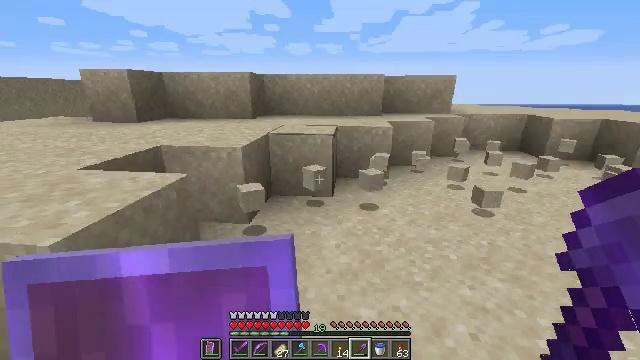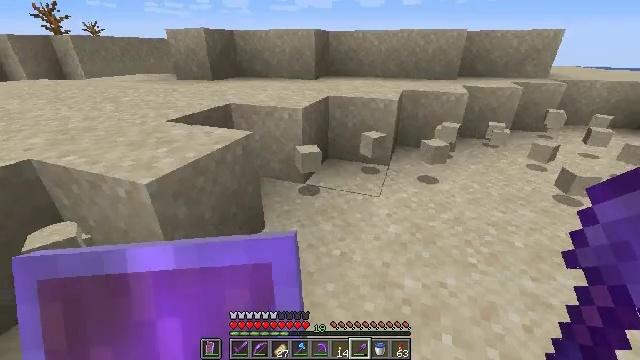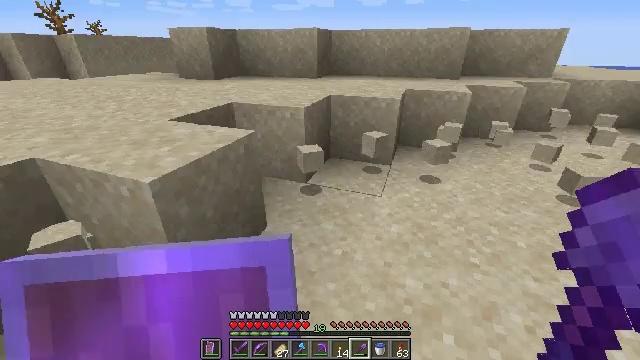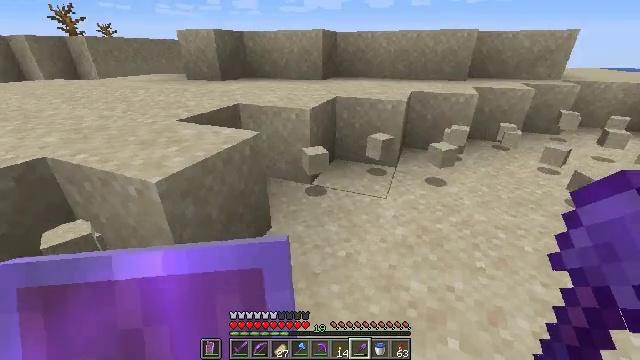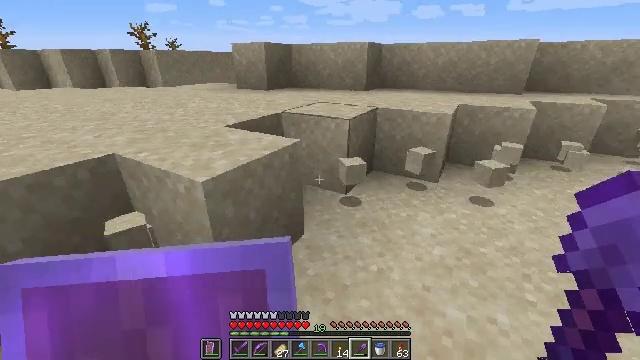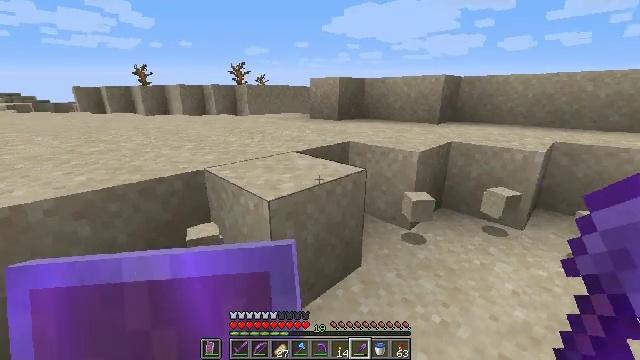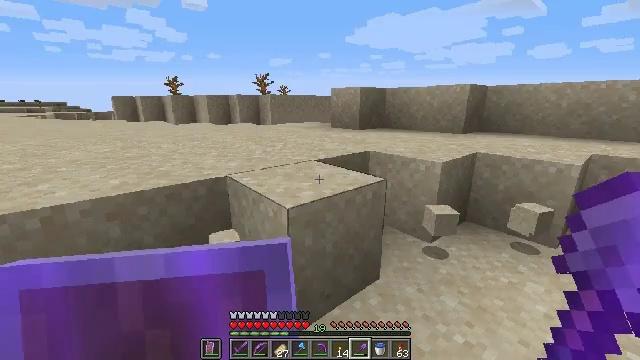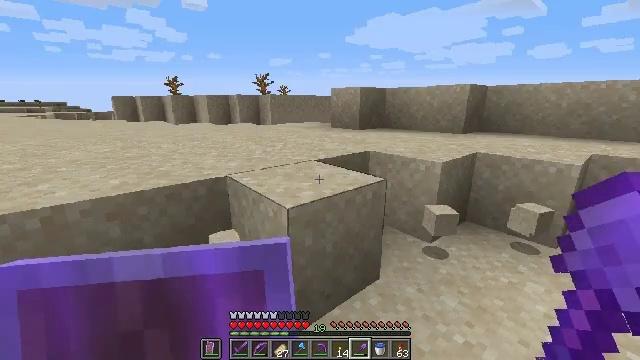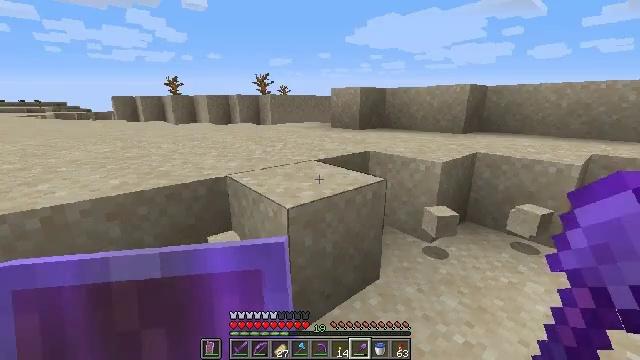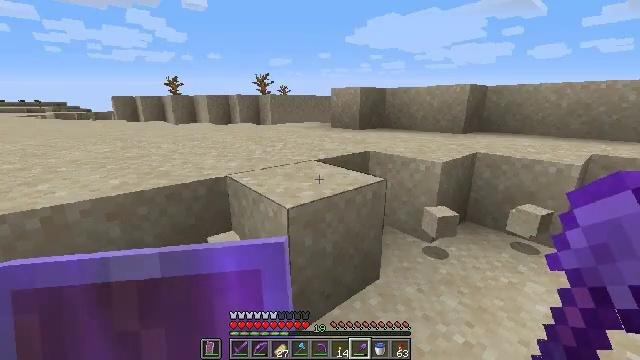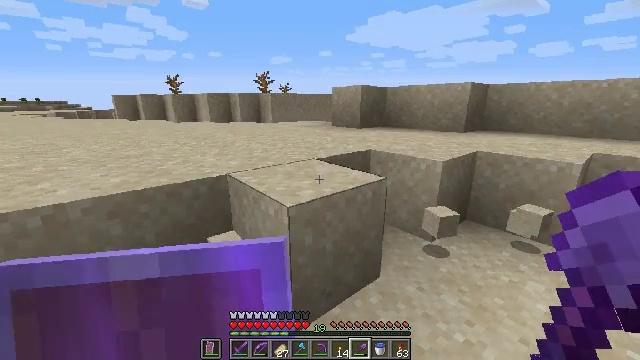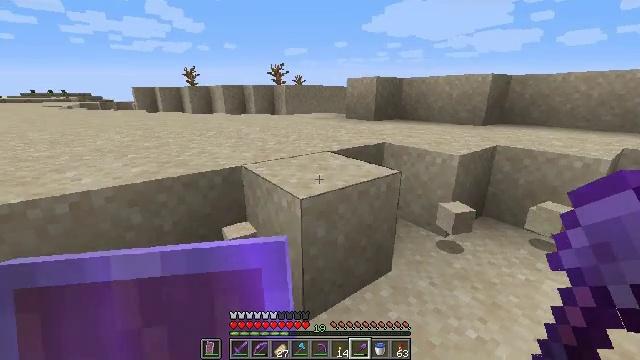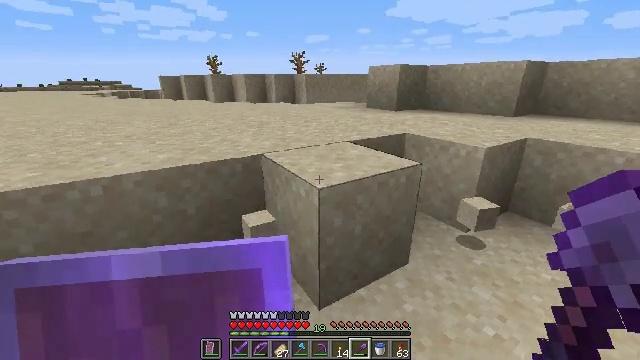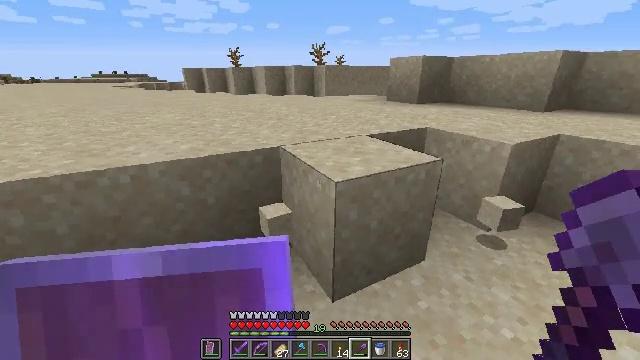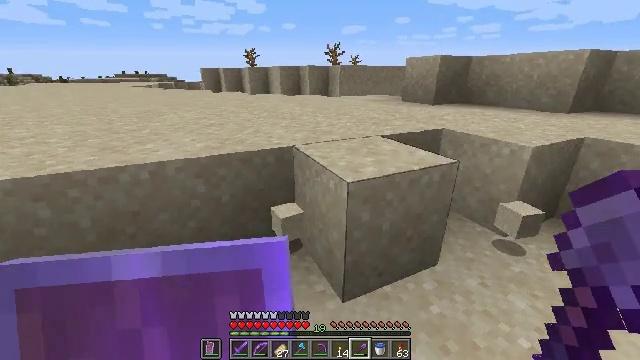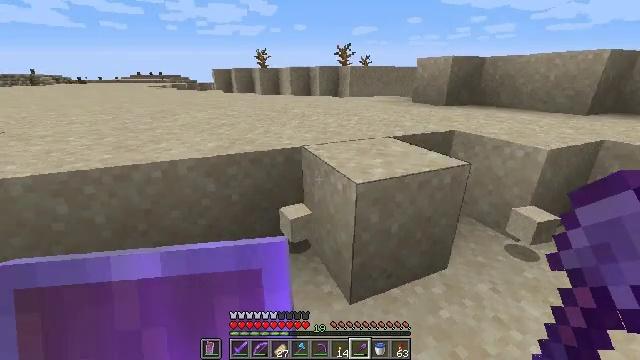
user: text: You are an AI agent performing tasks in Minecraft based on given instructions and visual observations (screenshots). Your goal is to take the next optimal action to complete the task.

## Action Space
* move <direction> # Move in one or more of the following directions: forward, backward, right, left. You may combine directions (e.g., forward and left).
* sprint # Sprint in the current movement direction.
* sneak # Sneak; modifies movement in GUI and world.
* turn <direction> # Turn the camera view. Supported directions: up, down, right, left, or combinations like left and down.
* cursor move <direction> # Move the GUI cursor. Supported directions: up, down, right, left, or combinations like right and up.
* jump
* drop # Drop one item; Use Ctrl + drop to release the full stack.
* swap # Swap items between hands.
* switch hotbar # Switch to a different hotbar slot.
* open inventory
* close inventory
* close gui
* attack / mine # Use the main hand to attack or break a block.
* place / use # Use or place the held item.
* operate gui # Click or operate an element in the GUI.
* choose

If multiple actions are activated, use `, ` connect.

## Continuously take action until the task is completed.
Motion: motion action
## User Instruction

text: Gather sand from the desert.
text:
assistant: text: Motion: turn left and down
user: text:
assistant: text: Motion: no_op
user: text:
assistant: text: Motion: turn left
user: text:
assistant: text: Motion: turn left and up
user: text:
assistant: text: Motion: turn left and up
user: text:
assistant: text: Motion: turn left and up
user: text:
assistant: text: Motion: no_op
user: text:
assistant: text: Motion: no_op
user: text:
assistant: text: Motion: no_op
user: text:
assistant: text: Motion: no_op
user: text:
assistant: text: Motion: turn left and down
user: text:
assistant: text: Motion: turn left and down
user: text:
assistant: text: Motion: turn left and down
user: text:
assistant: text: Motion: turn left
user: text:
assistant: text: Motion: turn left
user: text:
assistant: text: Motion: turn left
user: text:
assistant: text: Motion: turn left
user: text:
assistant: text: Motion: turn left and up
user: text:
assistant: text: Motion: turn left
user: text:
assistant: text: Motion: no_op
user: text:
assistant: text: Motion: no_op
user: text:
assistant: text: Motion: no_op
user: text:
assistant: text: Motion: no_op
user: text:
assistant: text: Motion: turn right
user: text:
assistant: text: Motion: move forward, turn right
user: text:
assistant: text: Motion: move forward, turn right
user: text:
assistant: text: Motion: move forward, turn right and down
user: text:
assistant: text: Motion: move forward, turn right and down
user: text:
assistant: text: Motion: move forward, turn right
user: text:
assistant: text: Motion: move forward